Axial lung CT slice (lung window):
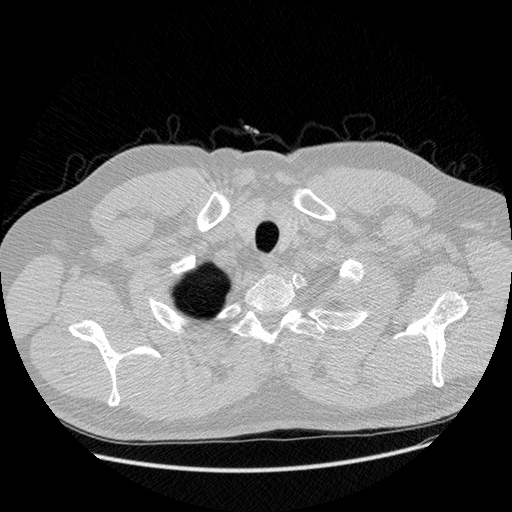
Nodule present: no